Question: I am currently trying to write a shader in unity that draws a triangular pattern around countries in a risk-styled game if both countries are not owned by the same player (visual aid to see your borders).
Right now, I'm having an issue with making the shader set the countries properly.
It always sets country 0 to the left, and country 1 to the right - country 0 and 1 are set programically.
The line, a border, can be between 0 and 359 degrees.
How I find the countries 0 and 1 is I draw 3 points to the left and right of the midpoint of the line, one .01f, one .1f and one 1f away from the midpoints in each direction, then spin them around the midpoint to the appropriate location.
After that I do an even-odd check to see if the points are inside or outside of each country, and compare the weight results (closest gets 3 points, mid gets 2, furthest gets 1, just in case someone builds a really screwed up country that flanks the other country).
In my test map, a close to equally sliced octagon, the borders showed up correctly (after I reversed the positions of country 0 and 1 in the event the angle was over 90 and less then or equal 180). Worked without a flaw, but in other maps it doesn't work very well.
Everything but the country allocation works well, so I'm curious if anyone knows of a better way to figure out which point is to the left or a spun line, or a better conceptual way to handle this.

That above is basically when I'm doing, red being left right being blue, then I'm just checking 3 different spots then weighing in the lefts and rights found with even/odding it into the appropriate countries (one at +/- .01, the other at +/- .1 and the third 1, in case of even/odd rounding issues with closeness).
I then flip them if I find that country A is to the right, as it is on the left according to the angles I had draw. (my shader renders left first and right second, hence why I do this).
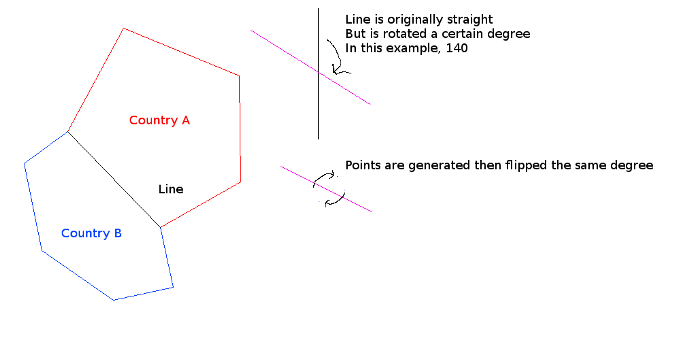
Answer: 1. which way is left/right on a line? From last edit is this not your case. Why not use dot product? So if the line goes in -x direction the result is negative and if in the +x direction then the result is positive. if the result is zero that means the line goes up or down only or it is juts a point. If you need specific direction instead of left/right then use appropriate a vector instead of x axis. dot(a,b)=a.x*b.x+a.y*b.y in 2D dot(a,b)=a.x*b.x+a.y*b.y+a.z*b.z in 3D Image is relevant for cases where a vector is in unit size in that case the result of dot is perpendicular projection of b into a just like on image
2. on which side is some point? I think this is what you need. As you can see if you handle line (P0,P1) and point P you want to classify as triangle then its polygon winding determines also the side of the line. So for implicit axis directions: CW(clockwise) polygon winding means right side of the line CCW(counter-clockwise) polygon winding means left side of the line How to get winding? ... simply compute normal vector and get its Z coordinate. Its polarity (sign) determines winding (CW/CCW or the other way around depends on the coordinate system). normal vector is computed as cross product of the two vertices of triangle (P1-P0)x(P-P1) No need to compute other axises just the z so: normal.z = ((P1.x-P0.x)*(P.y-P1.y)) - ((P1.y-P0.y)*(P.x-P1.x)) Now just do if (normal.z<0) ... else ... it should never be zero unless you call it for point on the line or the line is a point ... look here at similar question: Determine rotation direction /toward/ variable point on a circle